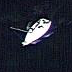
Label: Civil_yacht